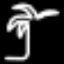
Label: palm tree